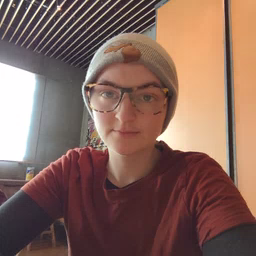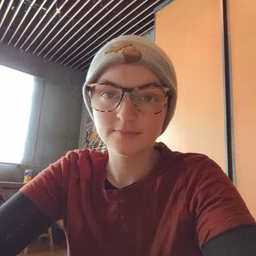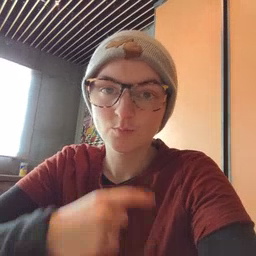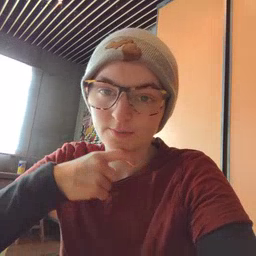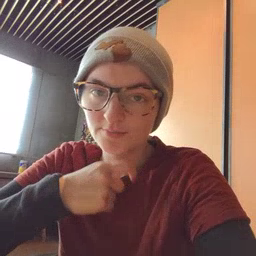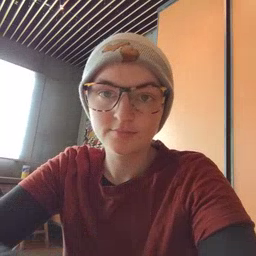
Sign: cereal